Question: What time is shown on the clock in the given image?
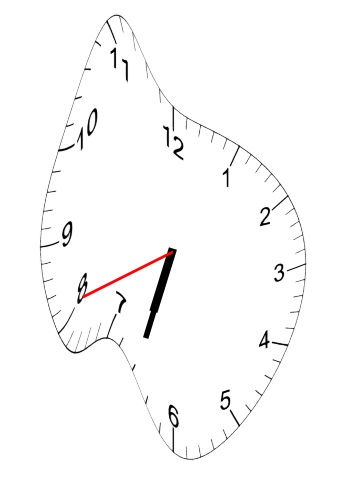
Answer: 06:32:41